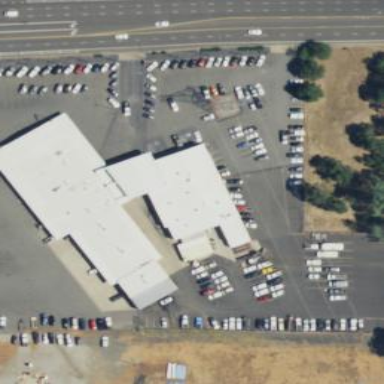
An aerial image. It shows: Car shop building.